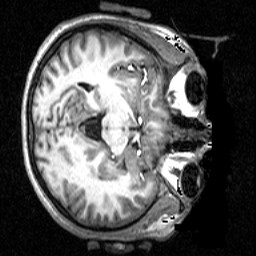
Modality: T1w
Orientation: axial
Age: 19
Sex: male
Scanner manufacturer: siemens
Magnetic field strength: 3 T
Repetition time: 2.3 s
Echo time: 0.0021 s